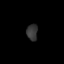
Tissue: lung
Cell type: Endothelial cells
Senescence score: 0.6026
Nuclear area (px): 174
Mean DAPI intensity: 53.856